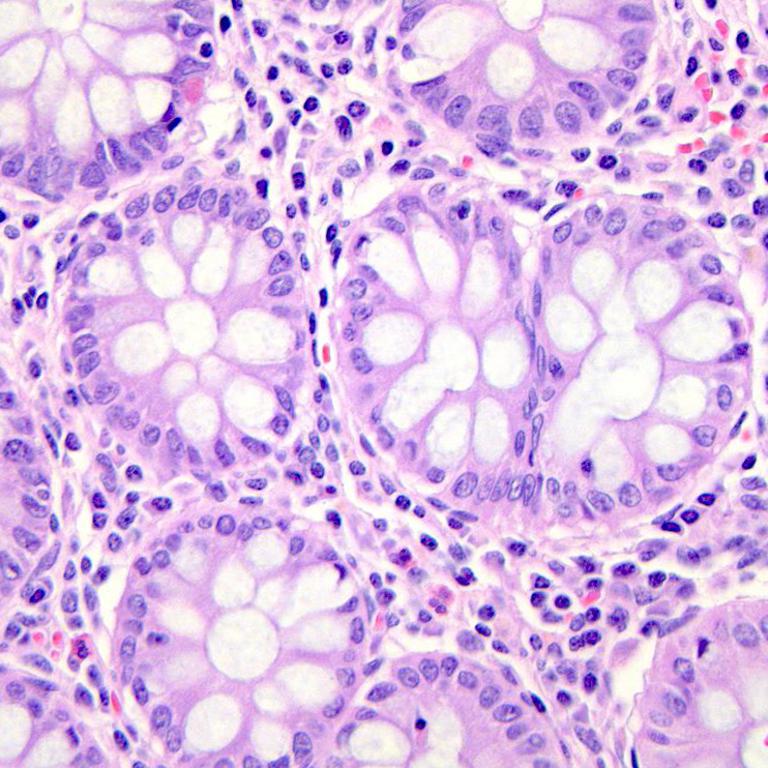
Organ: colon
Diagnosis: benign